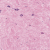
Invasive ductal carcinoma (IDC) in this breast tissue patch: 0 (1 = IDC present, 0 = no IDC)